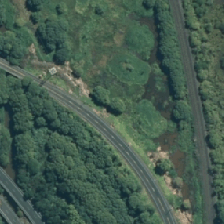
Land cover: broadleaved_indigenous_hardwood